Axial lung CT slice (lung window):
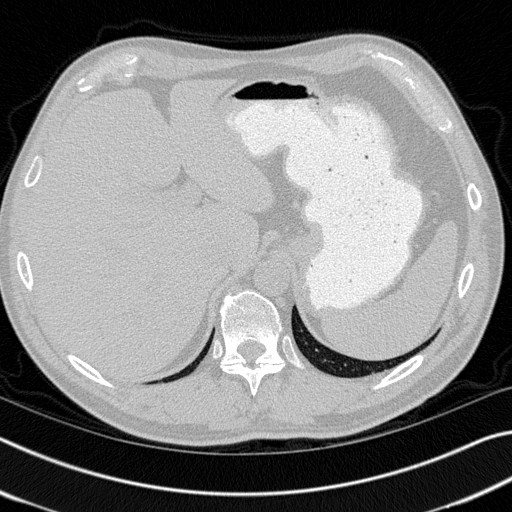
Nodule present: no